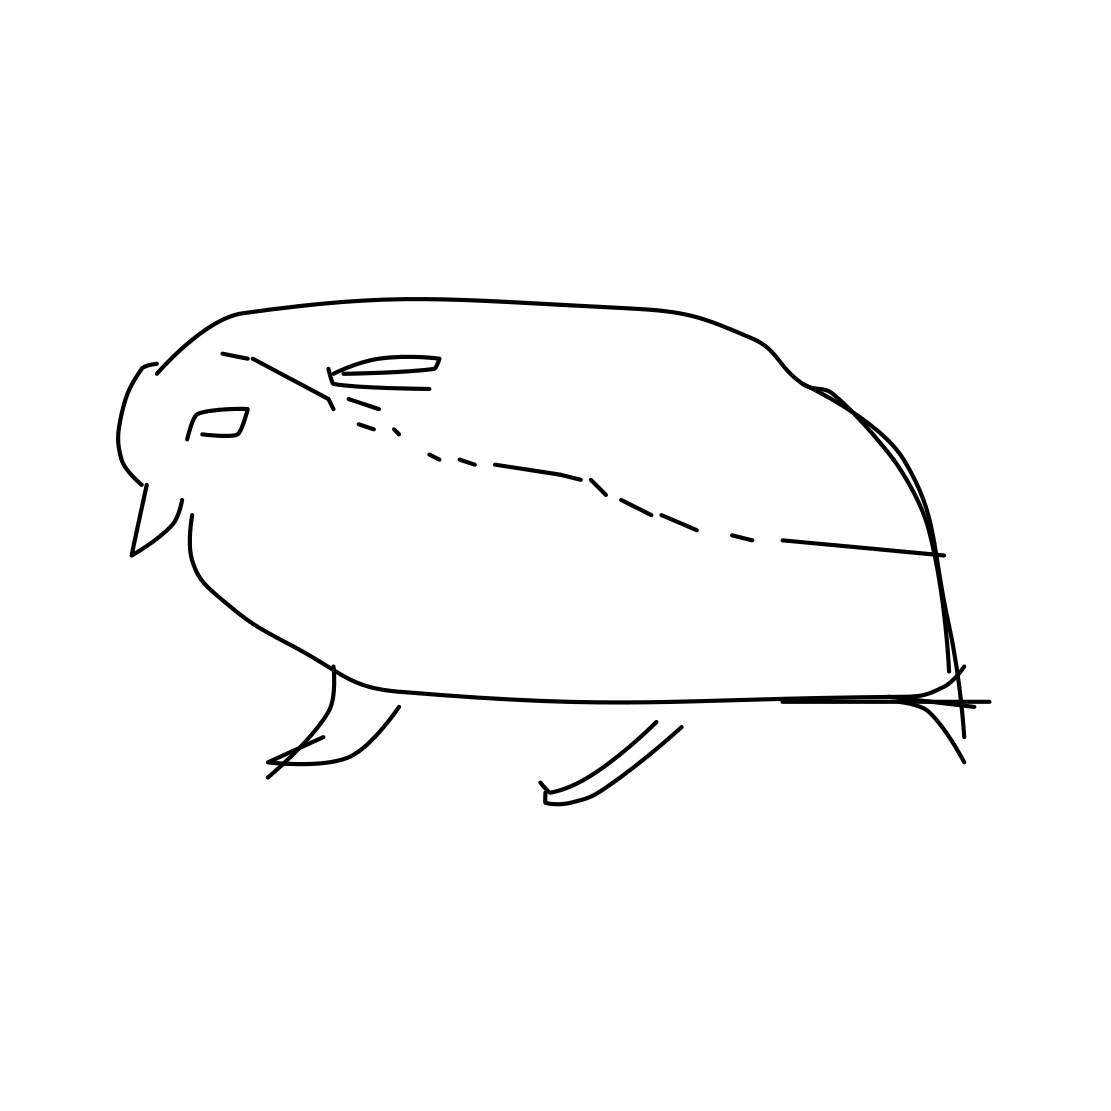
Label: hedgehog